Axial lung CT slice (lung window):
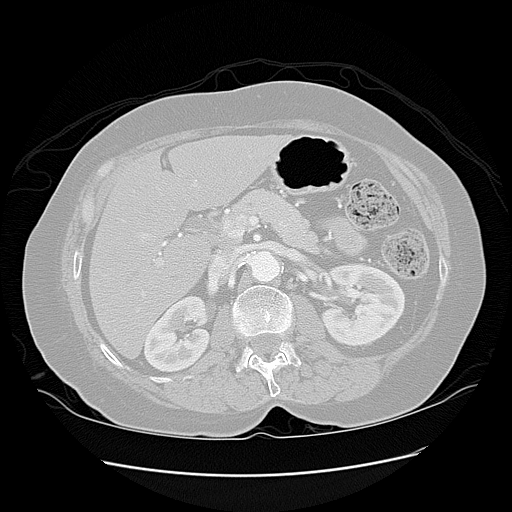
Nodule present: no